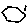
Label: hexagon